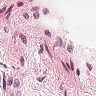
Metastatic tissue present: no